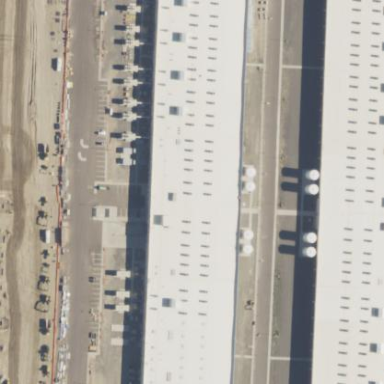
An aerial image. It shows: Data center building.